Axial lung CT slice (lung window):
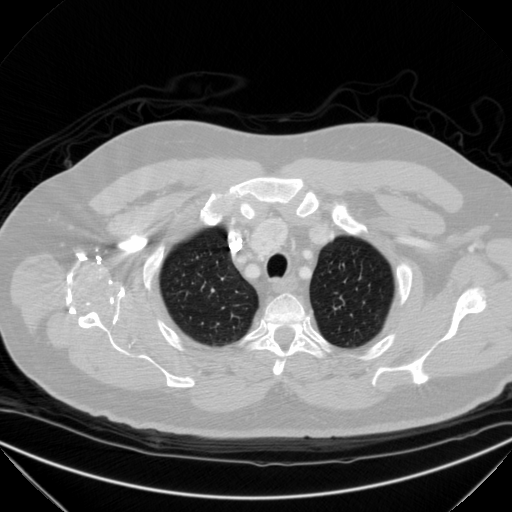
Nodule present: no